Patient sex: M
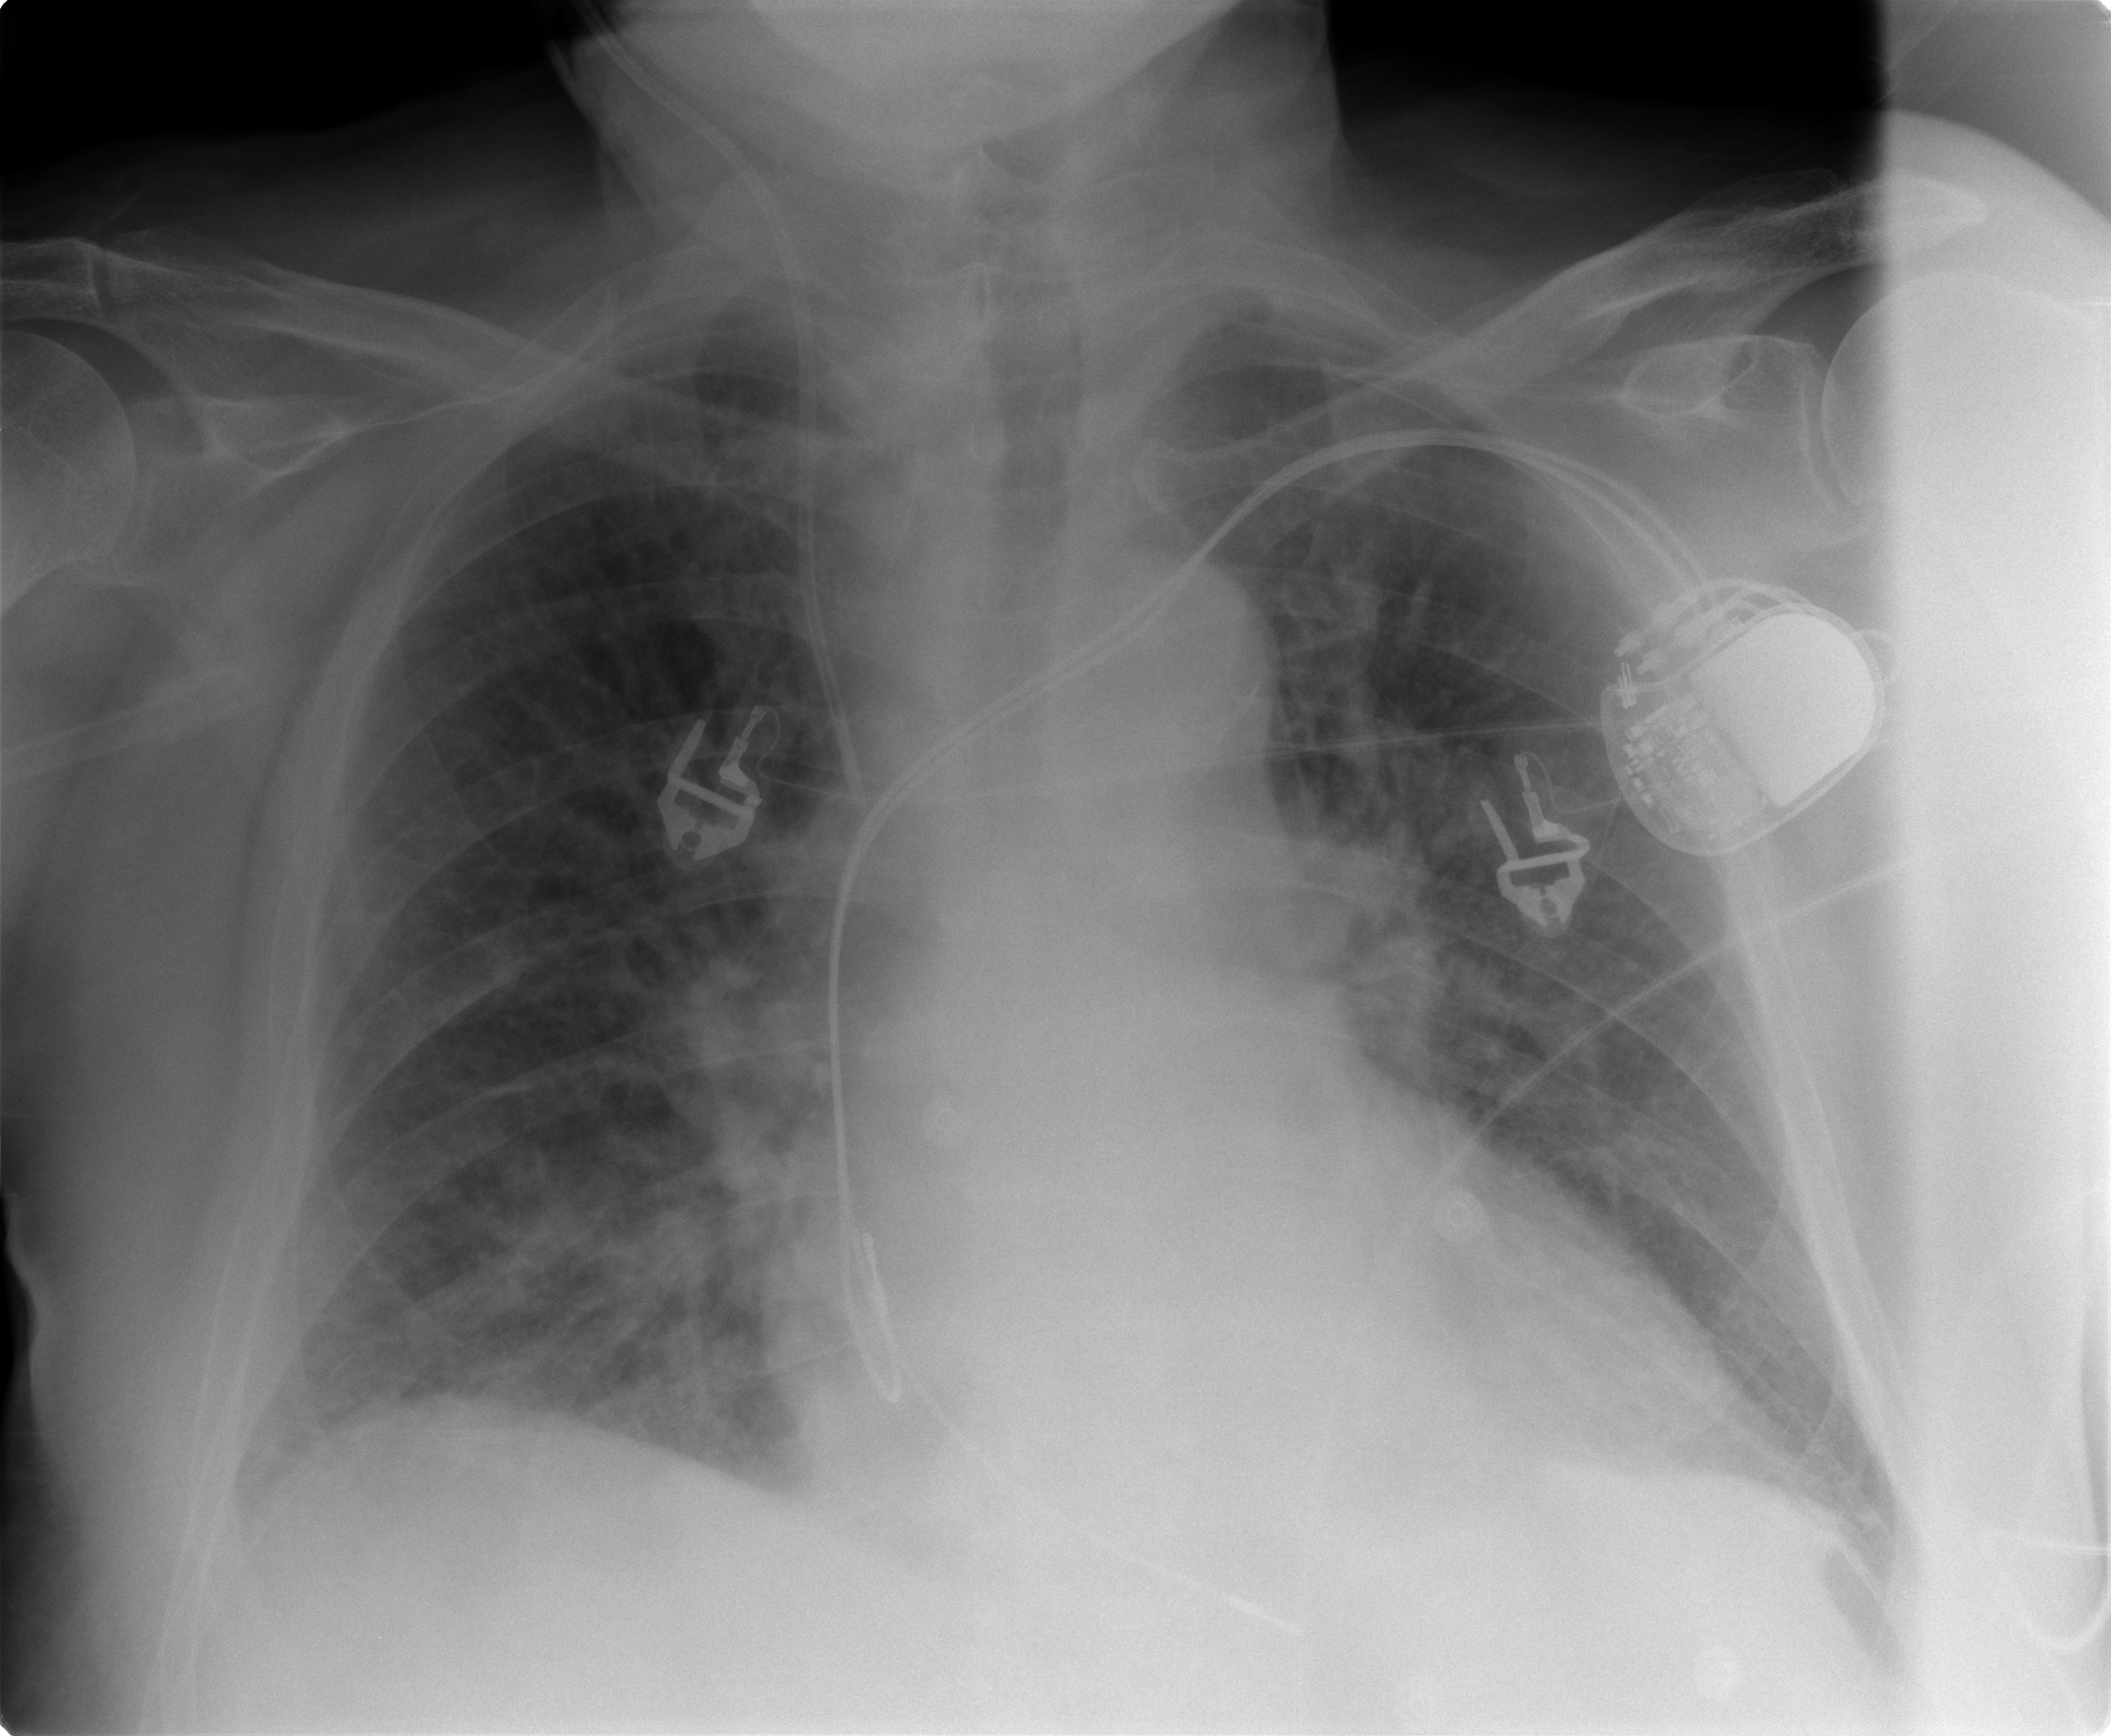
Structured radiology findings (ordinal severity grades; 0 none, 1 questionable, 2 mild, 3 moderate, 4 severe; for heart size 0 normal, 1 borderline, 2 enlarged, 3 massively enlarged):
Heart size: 2
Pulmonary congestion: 2
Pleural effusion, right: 0
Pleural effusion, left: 0
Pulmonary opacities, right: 3
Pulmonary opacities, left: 2
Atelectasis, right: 2
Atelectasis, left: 1